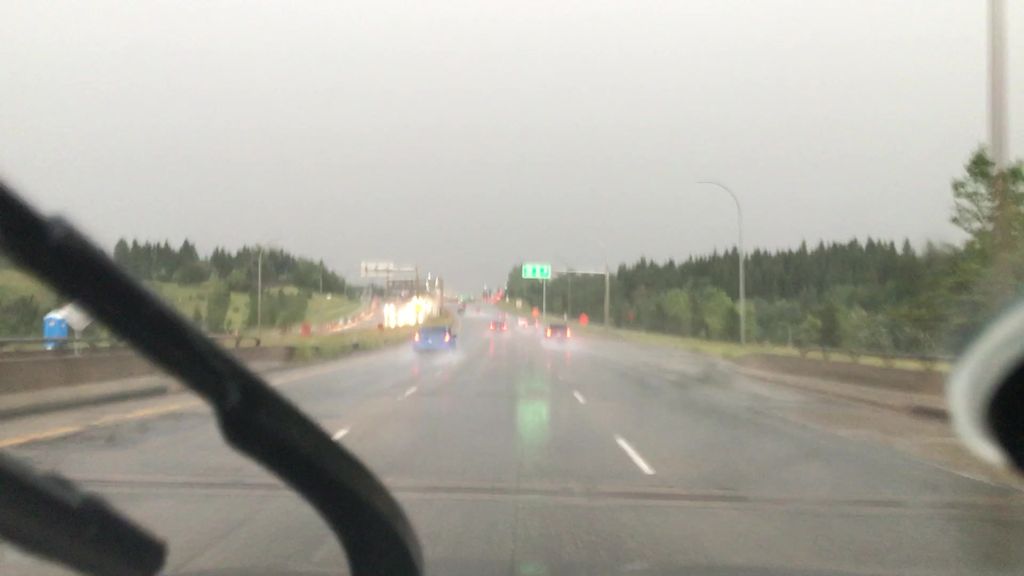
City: edmonton